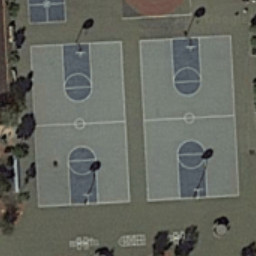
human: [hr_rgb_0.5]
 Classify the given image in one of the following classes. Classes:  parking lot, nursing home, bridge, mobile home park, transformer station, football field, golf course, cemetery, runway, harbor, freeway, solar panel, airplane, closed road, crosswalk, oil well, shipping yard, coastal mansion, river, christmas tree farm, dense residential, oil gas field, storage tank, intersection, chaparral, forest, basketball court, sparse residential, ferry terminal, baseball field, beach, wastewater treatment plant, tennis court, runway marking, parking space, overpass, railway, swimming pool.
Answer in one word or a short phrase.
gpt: basketball court